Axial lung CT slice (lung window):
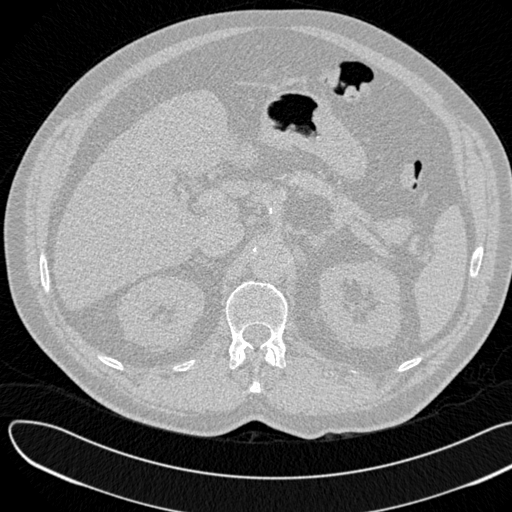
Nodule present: no